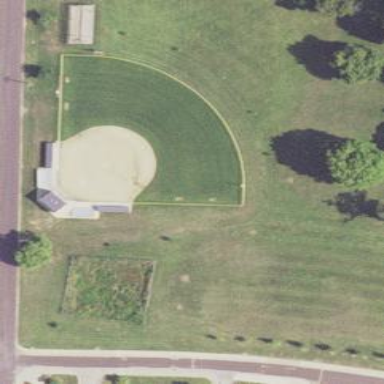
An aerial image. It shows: Baseball pitch for leisure land.